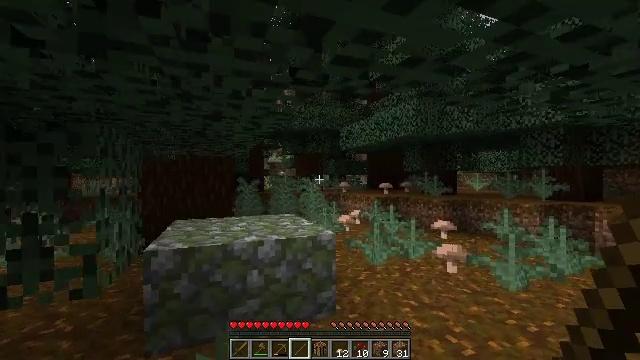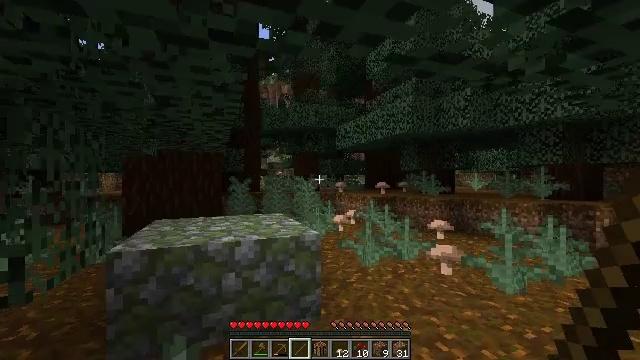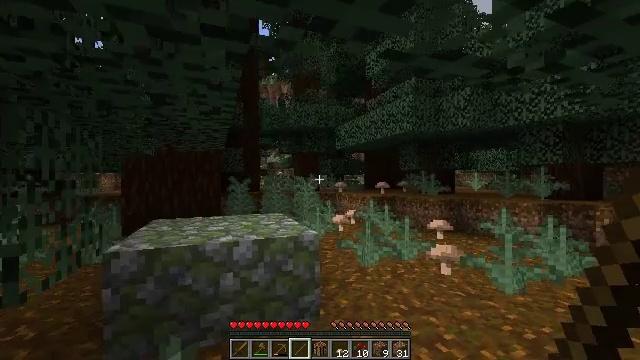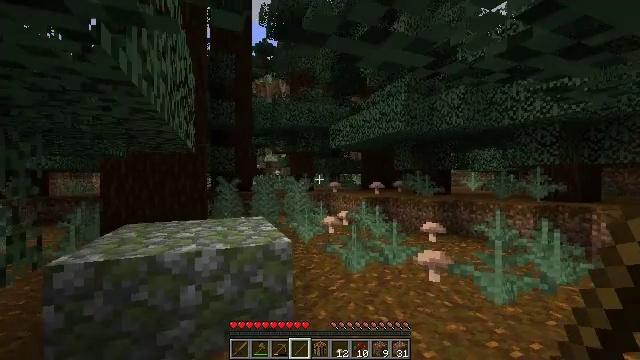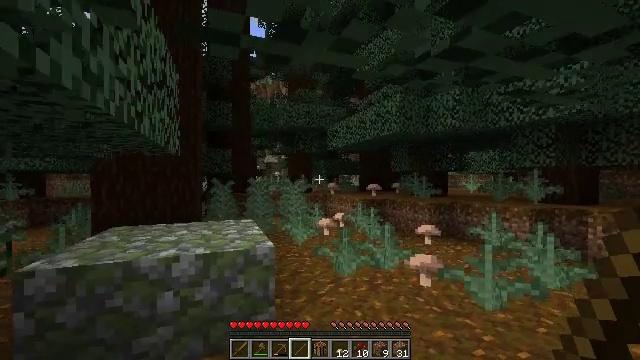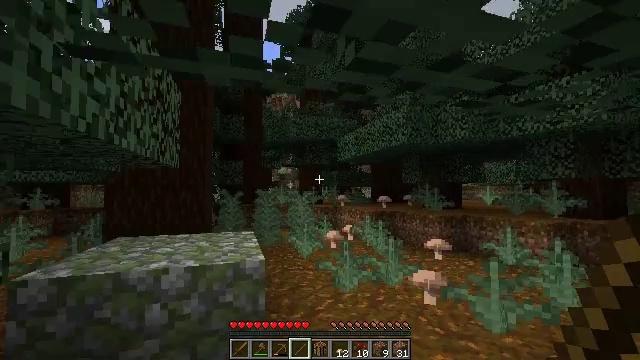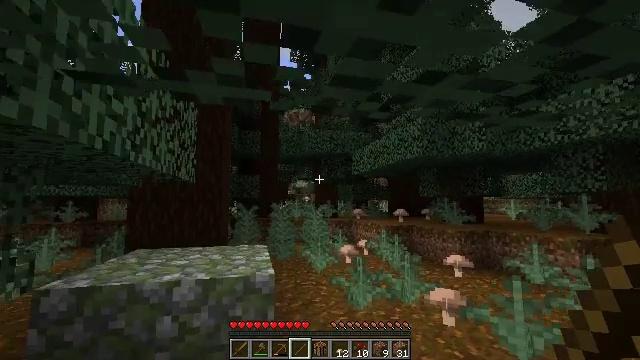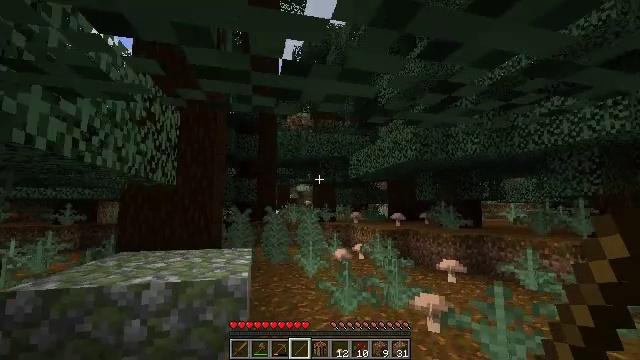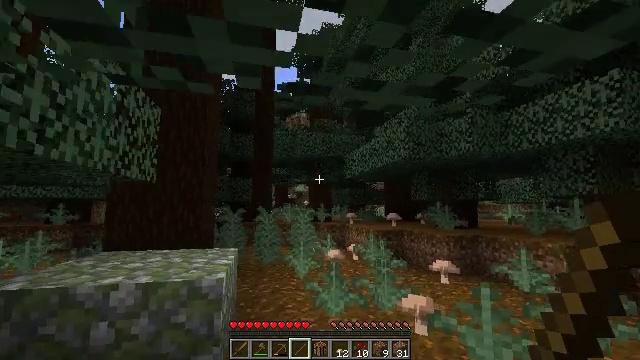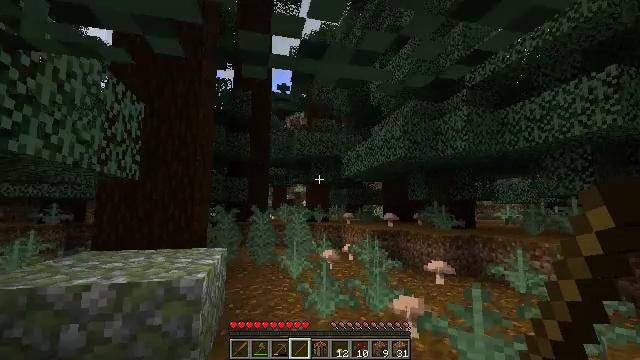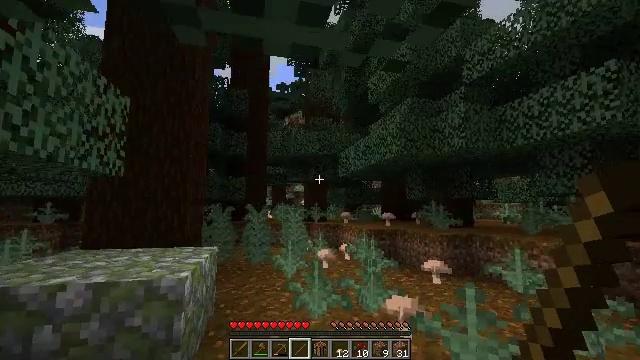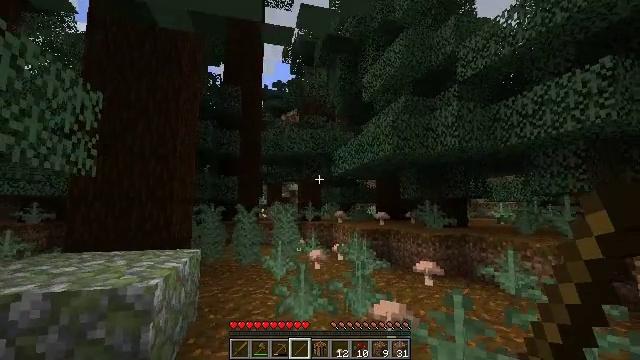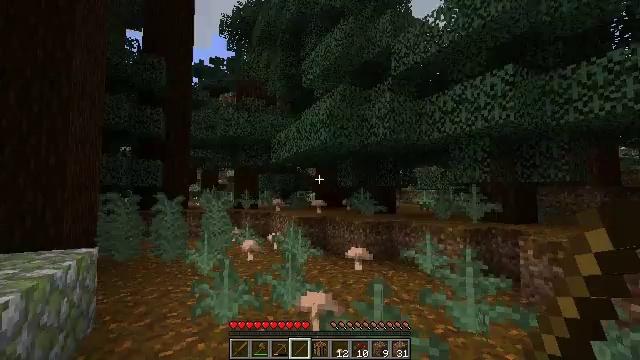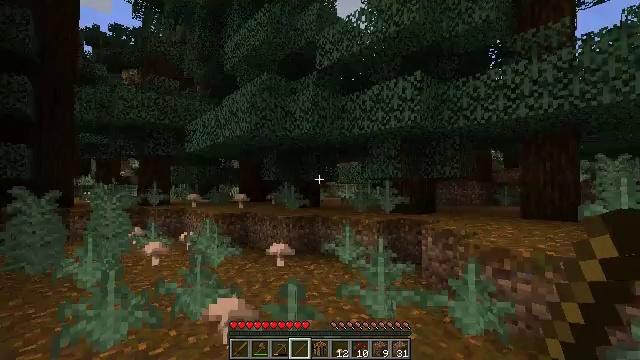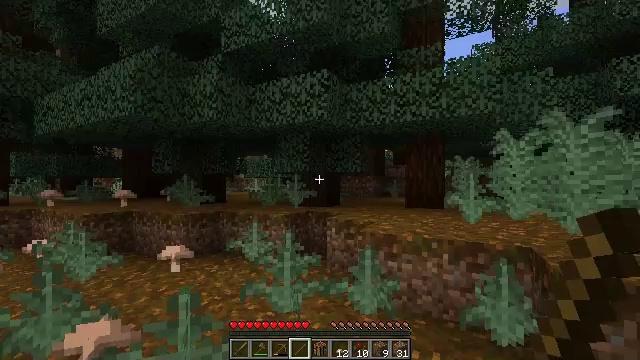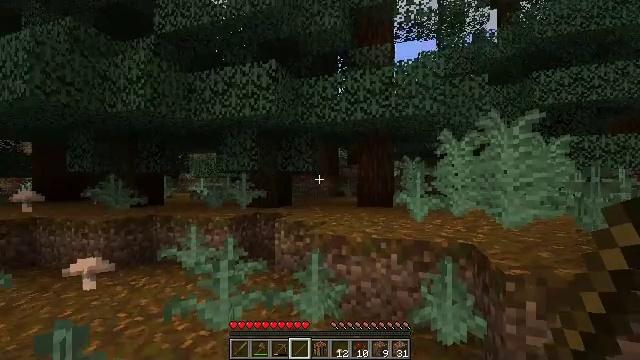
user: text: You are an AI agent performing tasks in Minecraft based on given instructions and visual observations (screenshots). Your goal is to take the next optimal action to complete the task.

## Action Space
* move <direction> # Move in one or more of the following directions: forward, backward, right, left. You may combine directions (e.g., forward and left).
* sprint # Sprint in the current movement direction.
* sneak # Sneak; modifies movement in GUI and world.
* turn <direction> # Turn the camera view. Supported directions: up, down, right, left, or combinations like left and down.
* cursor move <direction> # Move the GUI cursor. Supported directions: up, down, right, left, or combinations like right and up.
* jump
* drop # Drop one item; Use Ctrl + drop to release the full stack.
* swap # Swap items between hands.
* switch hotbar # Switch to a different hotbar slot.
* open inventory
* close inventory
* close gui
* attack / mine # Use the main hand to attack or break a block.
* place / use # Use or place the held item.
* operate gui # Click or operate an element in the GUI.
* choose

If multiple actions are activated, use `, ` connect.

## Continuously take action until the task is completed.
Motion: motion action
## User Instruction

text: Find and harvest the red mushroom from its spot.
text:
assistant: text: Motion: move forward and move right
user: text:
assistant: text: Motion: move forward and move right
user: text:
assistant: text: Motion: move right
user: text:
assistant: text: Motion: move right
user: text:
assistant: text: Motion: move right, turn left and up
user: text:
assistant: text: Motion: move right, turn left and up
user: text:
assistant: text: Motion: move forward and move right
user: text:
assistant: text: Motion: move forward and move right
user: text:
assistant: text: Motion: move forward and move right
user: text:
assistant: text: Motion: move forward and move right
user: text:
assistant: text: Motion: move forward and move right
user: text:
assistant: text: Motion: move forward and move right, turn right and down
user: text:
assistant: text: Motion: move forward and move right, turn right and down
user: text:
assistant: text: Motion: move forward and move right, turn right and down
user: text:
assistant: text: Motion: move forward and move right, turn right
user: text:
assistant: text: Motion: move forward, turn right
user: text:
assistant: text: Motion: move forward
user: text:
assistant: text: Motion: move forward
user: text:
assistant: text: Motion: move forward, turn right
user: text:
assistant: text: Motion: move forward, turn right
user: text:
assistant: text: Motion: move forward, turn right
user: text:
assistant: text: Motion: move forward, turn right
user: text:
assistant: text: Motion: move forward, turn right
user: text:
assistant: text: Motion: move forward
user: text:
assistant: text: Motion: move forward, jump
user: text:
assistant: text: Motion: move forward, jump
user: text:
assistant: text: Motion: move forward, jump
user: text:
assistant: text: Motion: move forward
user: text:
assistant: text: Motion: move forward
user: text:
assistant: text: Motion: move forward